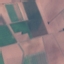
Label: AnnualCrop